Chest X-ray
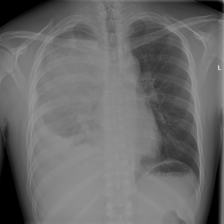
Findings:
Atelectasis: positive
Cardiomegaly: negative
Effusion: positive
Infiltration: negative
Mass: positive
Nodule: negative
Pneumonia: negative
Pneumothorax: negative
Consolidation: negative
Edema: negative
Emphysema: negative
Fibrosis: negative
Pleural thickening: negative
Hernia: negative